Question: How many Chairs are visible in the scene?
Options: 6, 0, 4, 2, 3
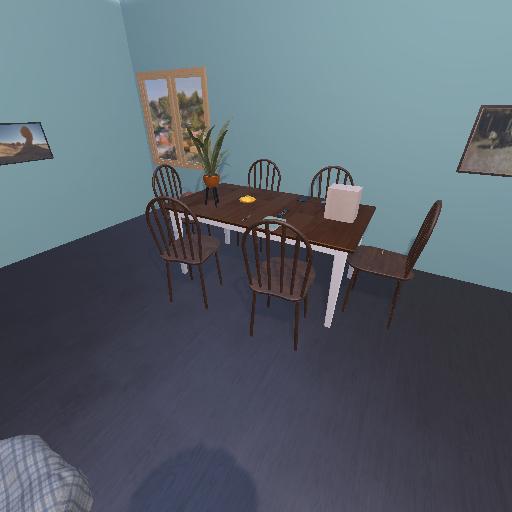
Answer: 6